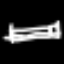
Label: bed